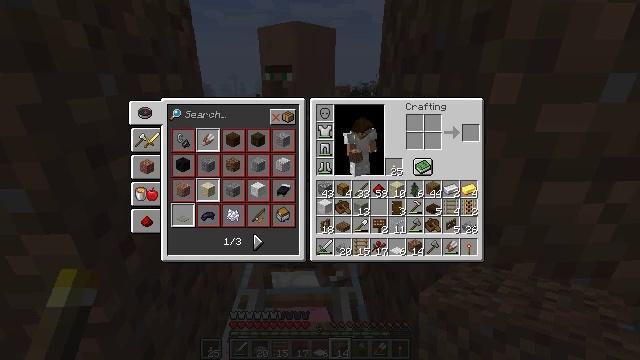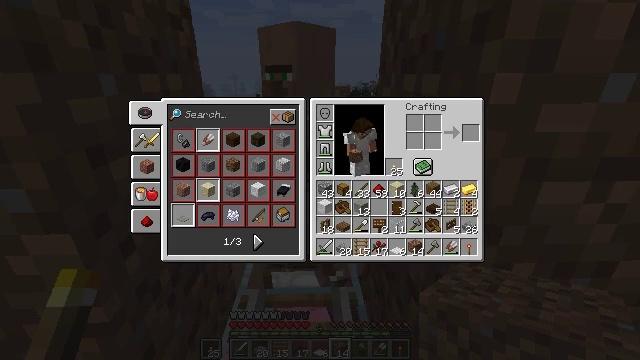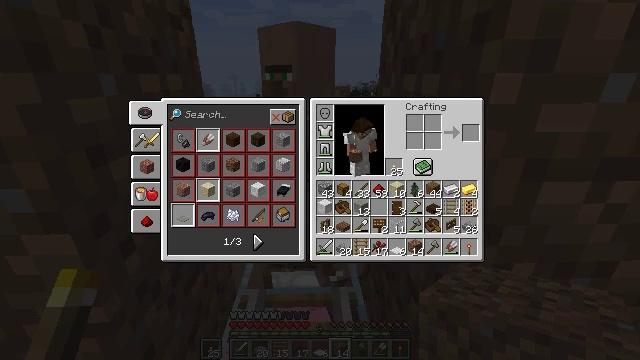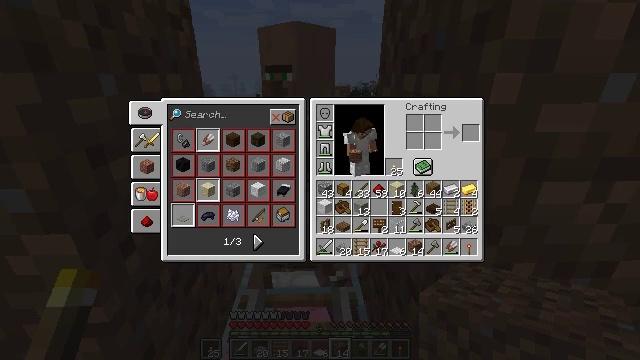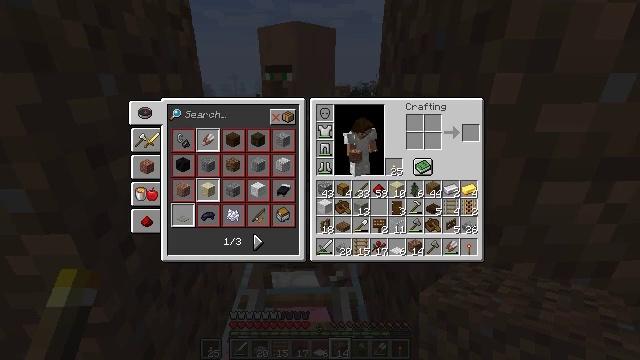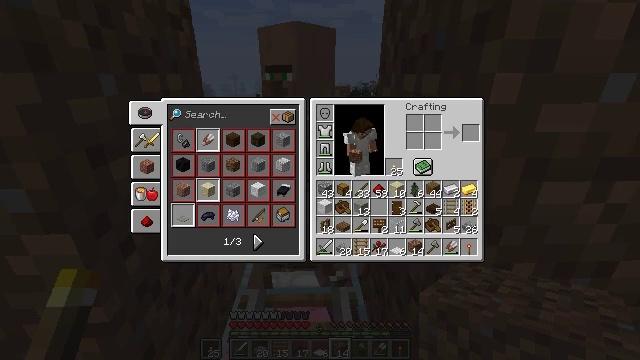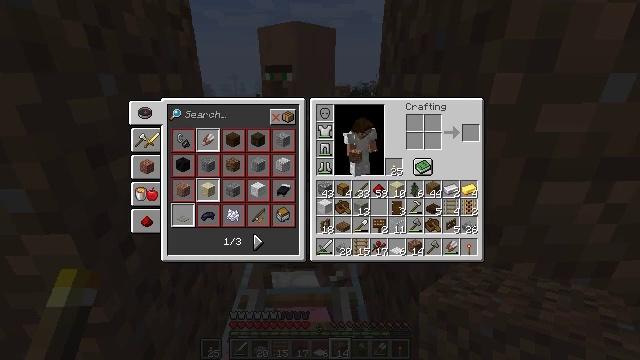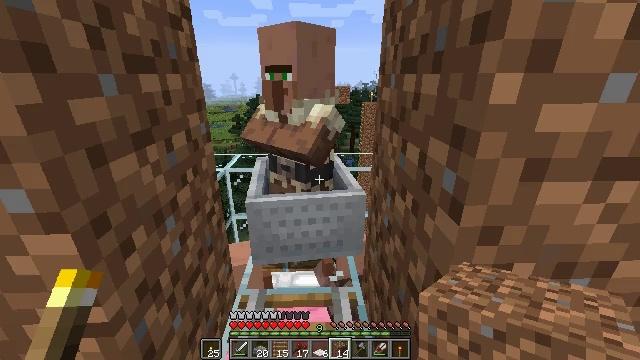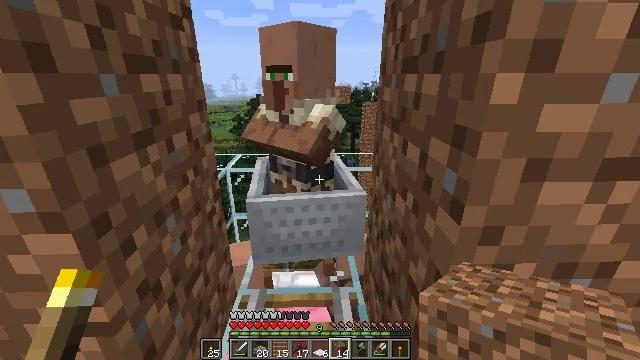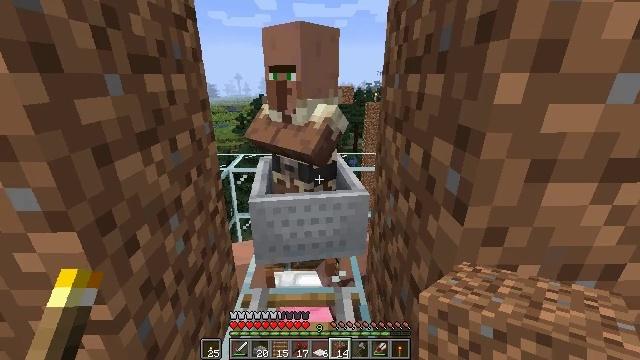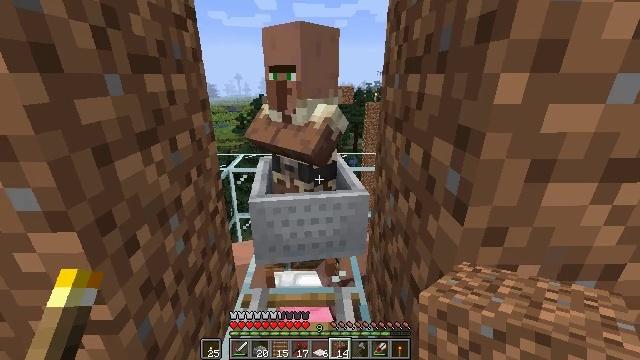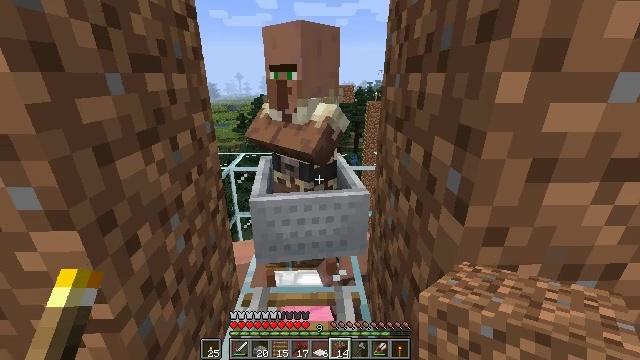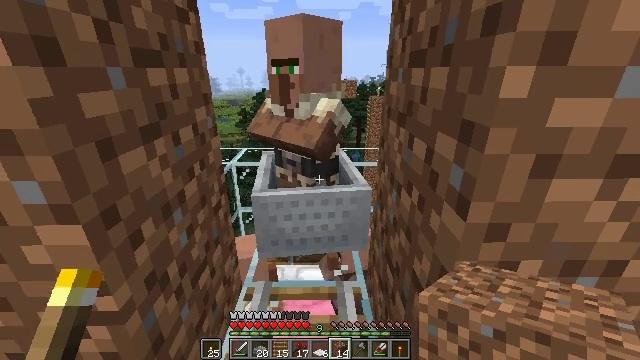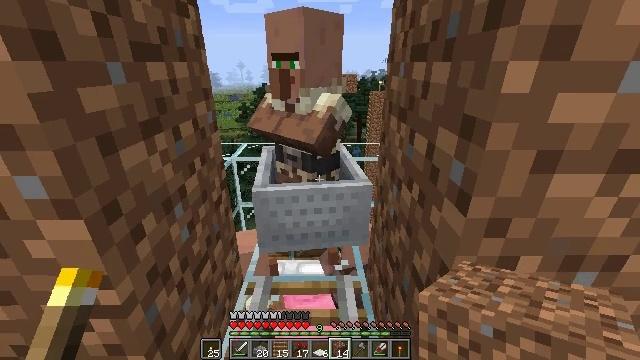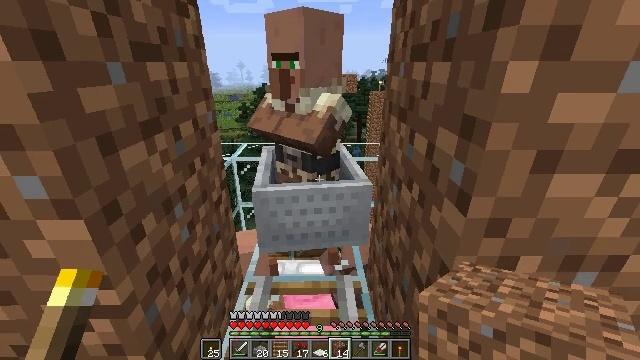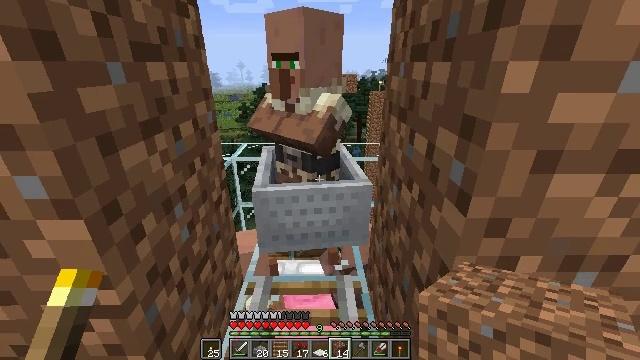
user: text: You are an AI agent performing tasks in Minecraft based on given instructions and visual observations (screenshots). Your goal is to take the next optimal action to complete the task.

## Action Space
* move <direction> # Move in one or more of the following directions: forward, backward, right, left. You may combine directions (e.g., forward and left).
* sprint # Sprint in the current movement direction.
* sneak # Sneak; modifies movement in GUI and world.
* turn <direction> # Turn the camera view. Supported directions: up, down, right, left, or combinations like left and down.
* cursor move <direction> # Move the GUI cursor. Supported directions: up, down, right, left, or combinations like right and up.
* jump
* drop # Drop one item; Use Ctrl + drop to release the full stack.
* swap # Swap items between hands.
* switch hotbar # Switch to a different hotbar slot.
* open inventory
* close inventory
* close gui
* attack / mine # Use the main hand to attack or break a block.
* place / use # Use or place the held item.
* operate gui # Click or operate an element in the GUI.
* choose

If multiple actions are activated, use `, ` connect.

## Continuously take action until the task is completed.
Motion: motion action
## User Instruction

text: Attack the glass to break it.
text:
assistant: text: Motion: no_op
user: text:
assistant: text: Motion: no_op
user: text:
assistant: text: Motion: no_op
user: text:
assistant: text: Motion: no_op
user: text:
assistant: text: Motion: no_op
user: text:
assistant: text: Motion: no_op
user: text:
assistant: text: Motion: no_op
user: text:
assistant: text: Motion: no_op
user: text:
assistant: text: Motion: no_op
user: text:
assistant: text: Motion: no_op
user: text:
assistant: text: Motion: no_op
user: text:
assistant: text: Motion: turn down
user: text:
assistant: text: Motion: turn down
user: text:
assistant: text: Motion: no_op
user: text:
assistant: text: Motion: no_op
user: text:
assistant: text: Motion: no_op
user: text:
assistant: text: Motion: no_op
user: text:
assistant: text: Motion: no_op
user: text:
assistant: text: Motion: no_op
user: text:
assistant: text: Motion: sneak
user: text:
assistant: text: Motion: sneak
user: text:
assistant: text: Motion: sneak
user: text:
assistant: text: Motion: move forward, sneak
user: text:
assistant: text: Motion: move forward, sneak
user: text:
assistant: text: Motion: move forward, sneak
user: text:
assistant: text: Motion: move forward, sneak
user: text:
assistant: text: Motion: sneak
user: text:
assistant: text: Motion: sneak
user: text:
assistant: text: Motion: sneak
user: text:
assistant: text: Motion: sneak